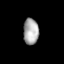
Tissue: lung
Cell type: Endothelial cells
Senescence score: 0.1284
Nuclear area (px): 398
Mean DAPI intensity: 166.955